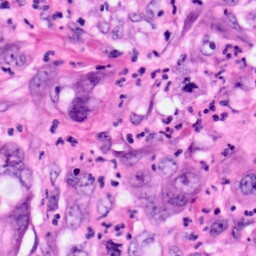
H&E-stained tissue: Pancreatic